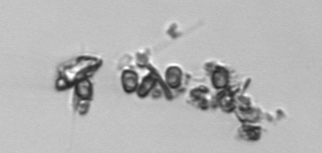
Label: Thalassiosira_TAG_external_detritus